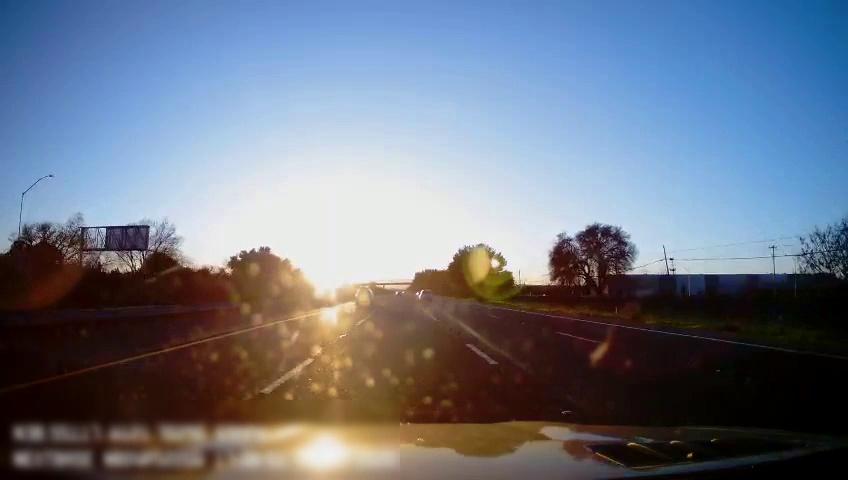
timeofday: Day
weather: Sunny
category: Drivable Space
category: Vehicles | SUV
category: Vehicles | SUV
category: Lanes | Alternate Lane
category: Lanes | Current Lane
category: Lanes | Current Lane
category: Lanes | Alternate Lane
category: Lanes | Alternate Lane